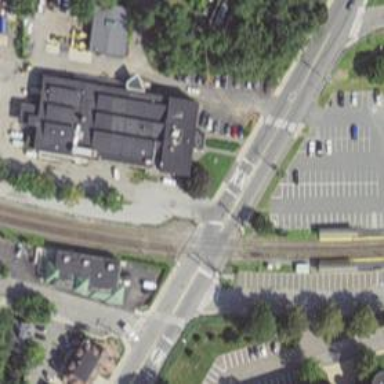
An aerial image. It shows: Railway level crossing.